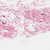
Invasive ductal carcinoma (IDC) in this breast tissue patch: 0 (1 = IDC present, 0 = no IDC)